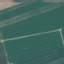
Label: AnnualCrop